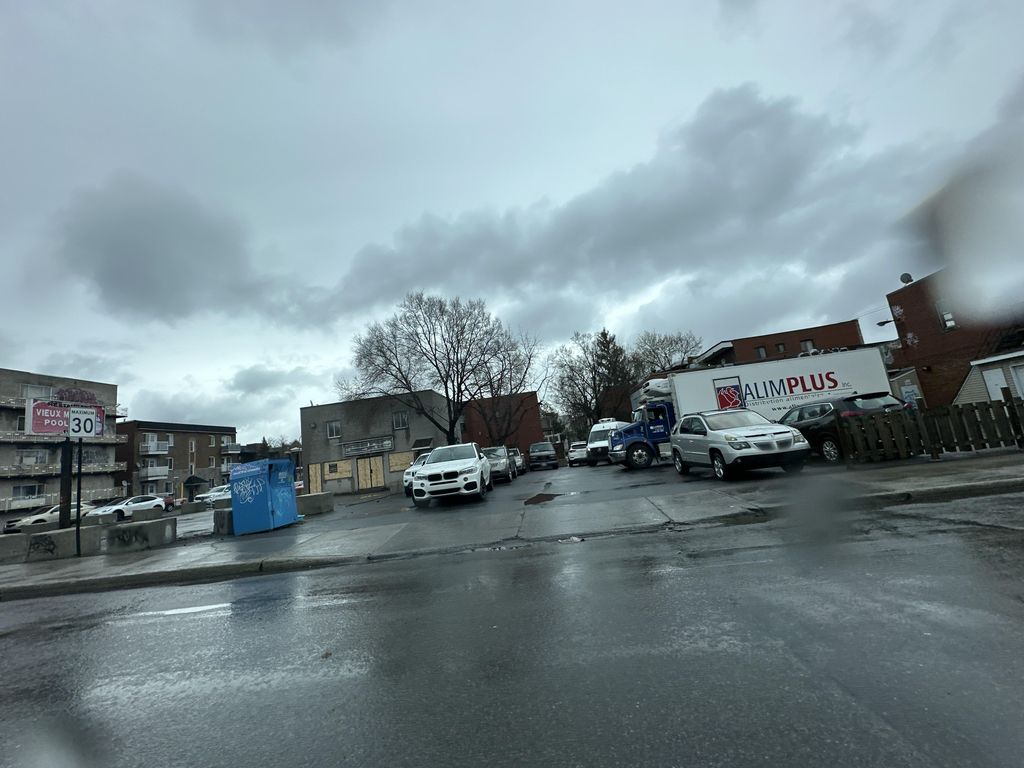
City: montreal